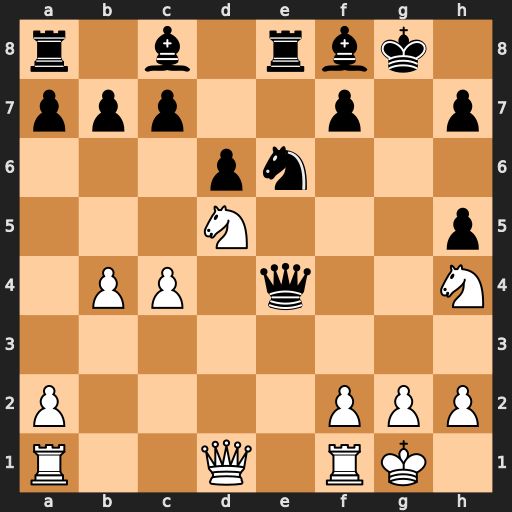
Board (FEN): r1b1rbk1/ppp2p1p/3pn3/3N3p/1PP1q2N/8/P4PPP/R2Q1RK1
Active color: w
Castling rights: -
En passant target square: -
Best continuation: Nf6+ Kh8 Nxe4